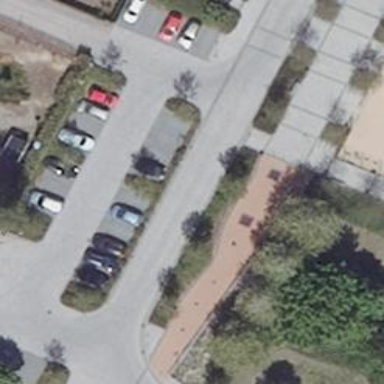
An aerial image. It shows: Parking area with surface.